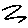
Label: zigzag